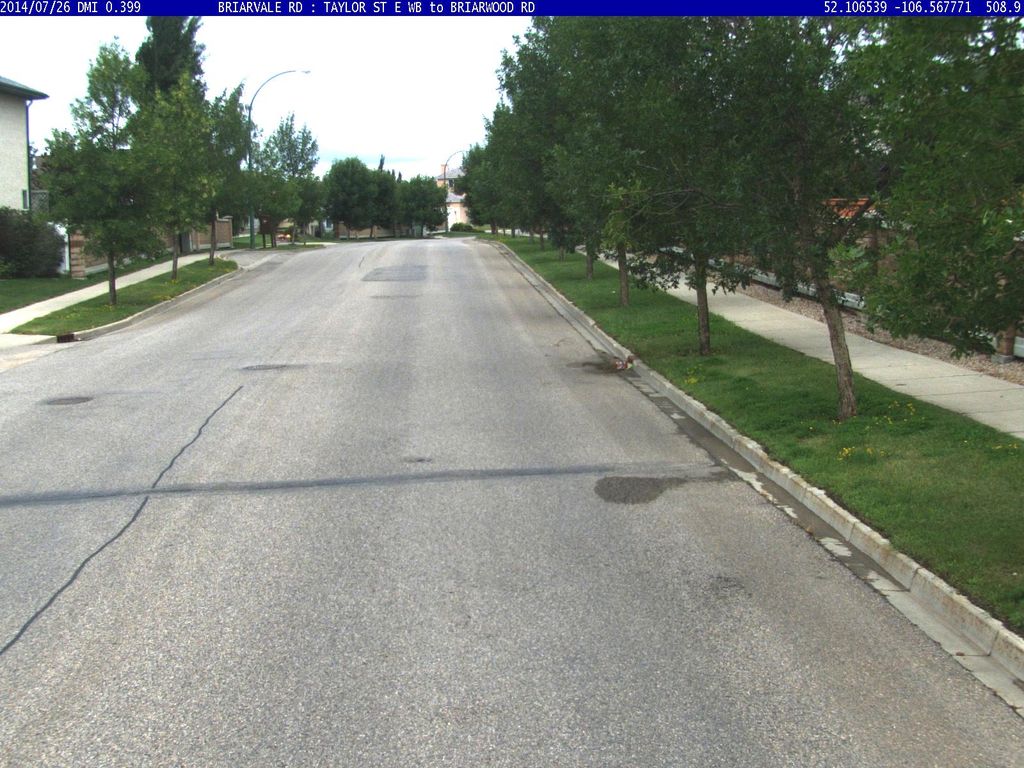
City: saskatoon